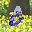
Label: 0